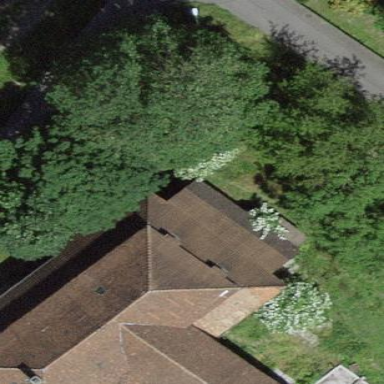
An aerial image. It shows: Building with hipped roof made of roof tiles.